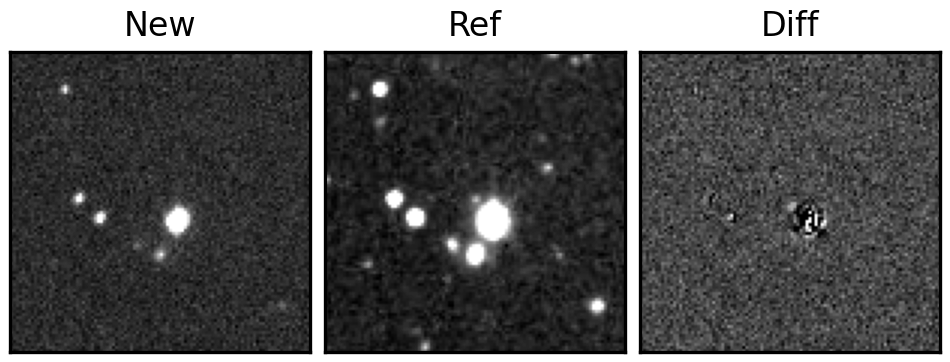
Label: bogus